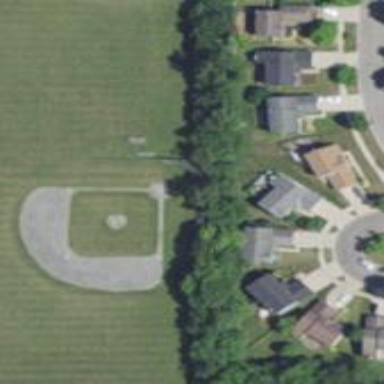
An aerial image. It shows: Grass pitch used for baseball.